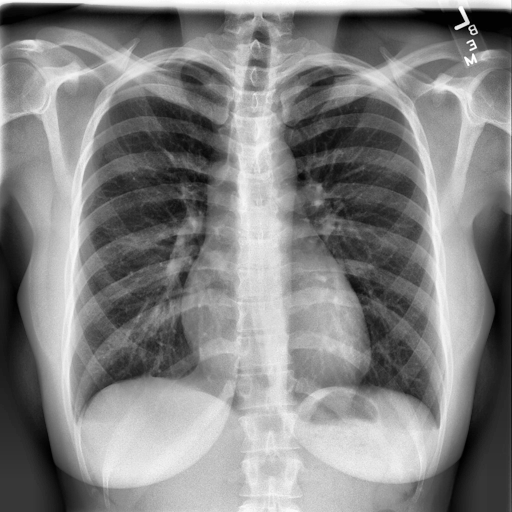
Finding: NORMAL